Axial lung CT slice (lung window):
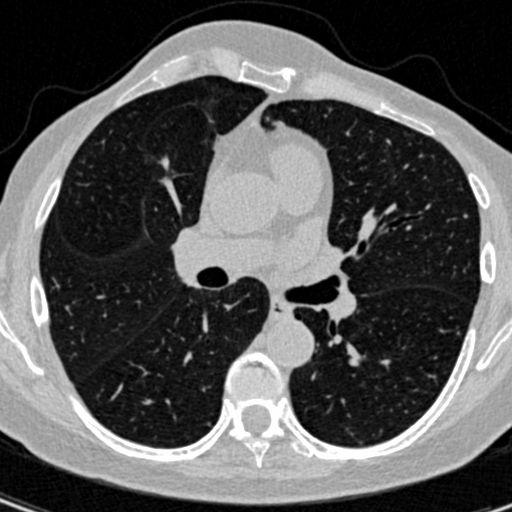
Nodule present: yes
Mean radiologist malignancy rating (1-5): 2